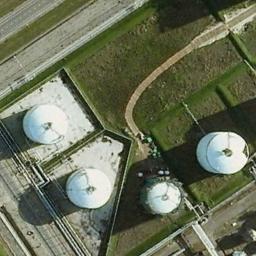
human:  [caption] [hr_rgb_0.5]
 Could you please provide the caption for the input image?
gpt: There are four white storage tanks on the bare land next to the grass .

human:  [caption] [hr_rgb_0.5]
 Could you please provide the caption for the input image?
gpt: There are four neatly arranged large oil storage tanks in the factory, And there are large lawns in the factory .

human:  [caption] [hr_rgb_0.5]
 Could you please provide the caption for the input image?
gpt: The grass is beside the storage tanks .

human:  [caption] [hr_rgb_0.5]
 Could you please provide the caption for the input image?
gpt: The storage tanks here are half white and half black .

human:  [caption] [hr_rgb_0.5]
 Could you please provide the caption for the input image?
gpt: There are four white storage tanks beside a green lawn .